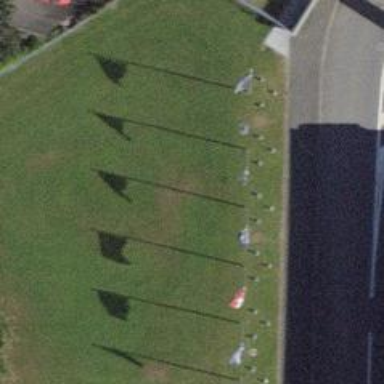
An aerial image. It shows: Flagpole which is man-made.